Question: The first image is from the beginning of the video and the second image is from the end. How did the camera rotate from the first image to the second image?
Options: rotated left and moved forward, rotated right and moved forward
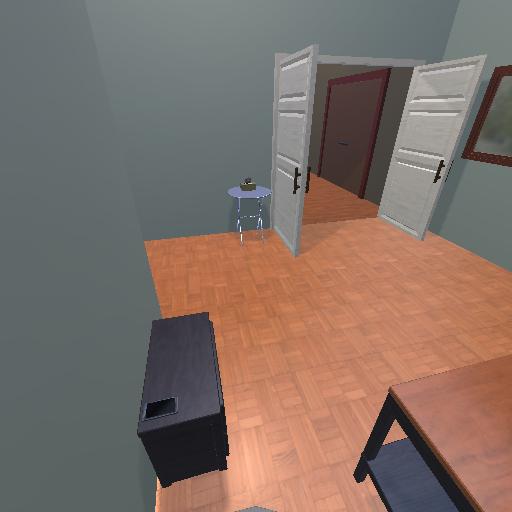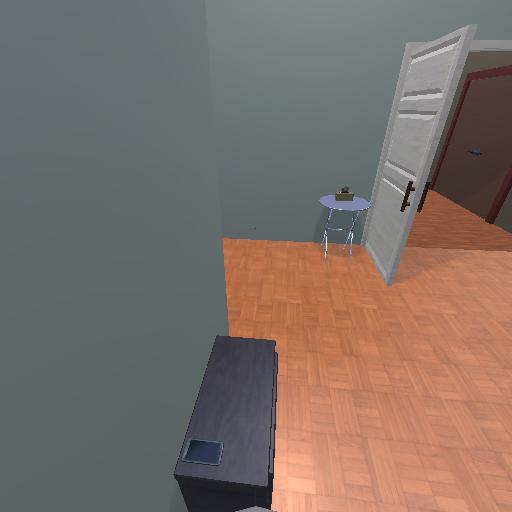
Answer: rotated left and moved forward